Question: I am having some issues with react native. It keeps giving me the following error.

What could be causing this?
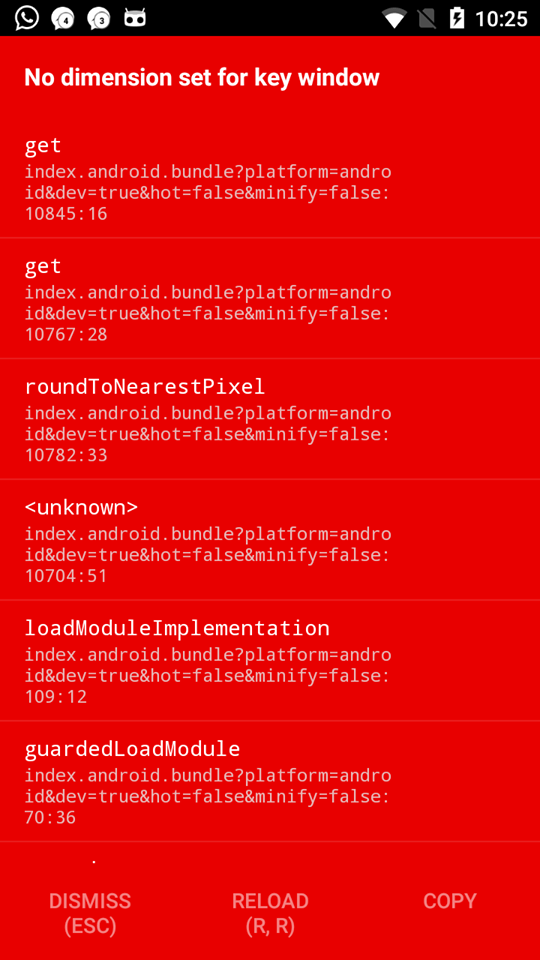
Answer: There apparently is <URL> with 'react-router-flux' since a few days.
You probably need to rollback to the '3.38.0' version before the bug was introduced.
'''
yarn add react-native-router-flux@3.38.0
'''
If it doesn't work, some people also said that you might need to close all your terminals, delete your build folder and clear your npm cache.